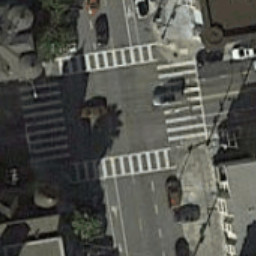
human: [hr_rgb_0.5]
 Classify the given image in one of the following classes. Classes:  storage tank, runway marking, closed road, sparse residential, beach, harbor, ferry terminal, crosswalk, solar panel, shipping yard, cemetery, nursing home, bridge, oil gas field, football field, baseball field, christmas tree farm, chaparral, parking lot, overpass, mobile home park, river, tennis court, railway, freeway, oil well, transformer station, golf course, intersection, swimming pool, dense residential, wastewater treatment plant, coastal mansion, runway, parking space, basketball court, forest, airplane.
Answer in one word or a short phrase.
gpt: crosswalk